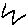
Label: zigzag